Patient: sex M, age 57
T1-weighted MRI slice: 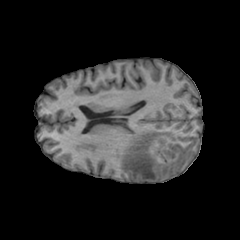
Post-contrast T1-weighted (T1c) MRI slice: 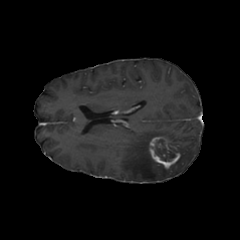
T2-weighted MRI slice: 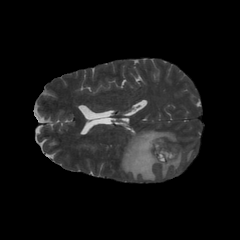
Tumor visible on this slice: yes
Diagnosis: Glioblastoma, IDH-wildtype
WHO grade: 4